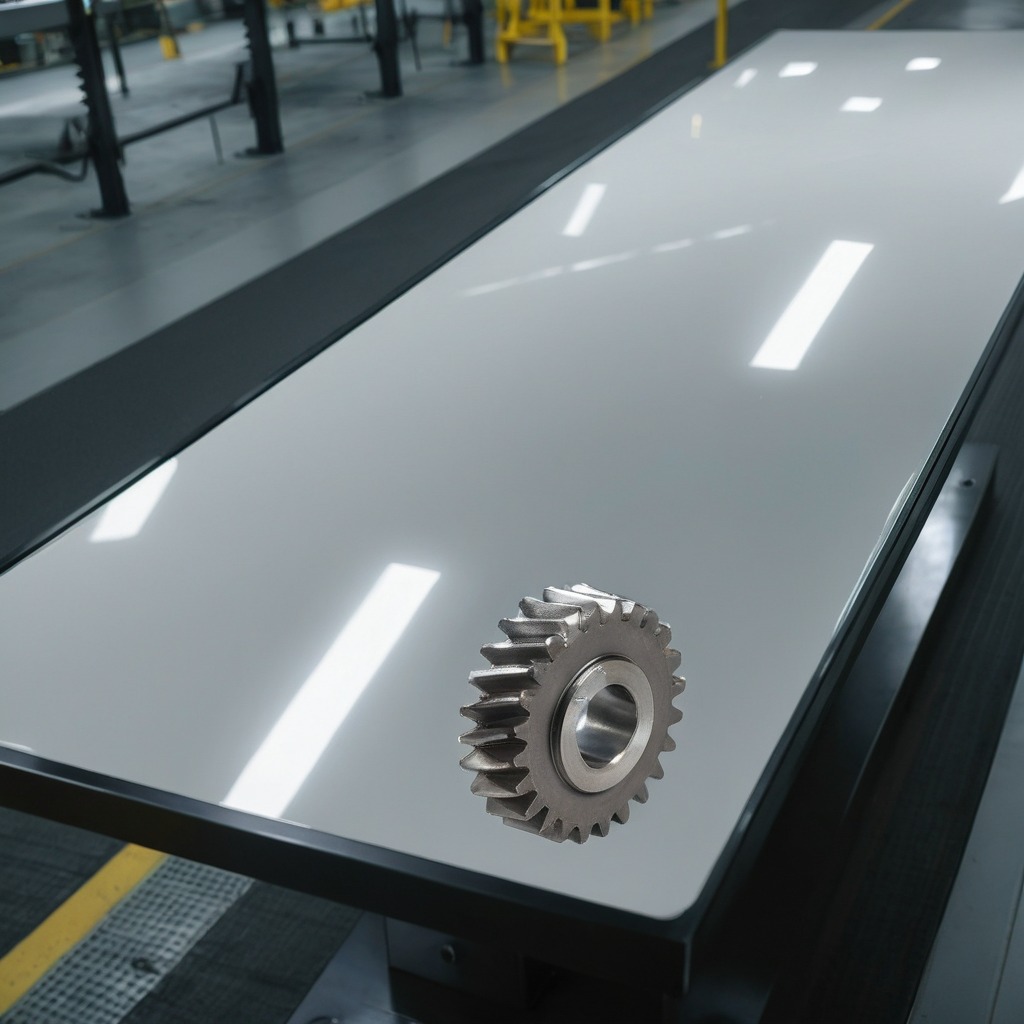
A steel gear with teeth is lying on the table.